Question:
How can i generate an ID value for every set of duplicate records as seen in the second table with ID column? In other words, how can I let the first table to look like the second table using SQL query?
Assume that first name and last name in the first table can appear in duplicates.
Each first name and last name can have one or many purchase yr and cost.
The given image is just a sample. Total records in table 1 can reach thousands.
I'm using Oracle SQL.
Note: I'm working with one table only that is the first one. The second table is what I want.
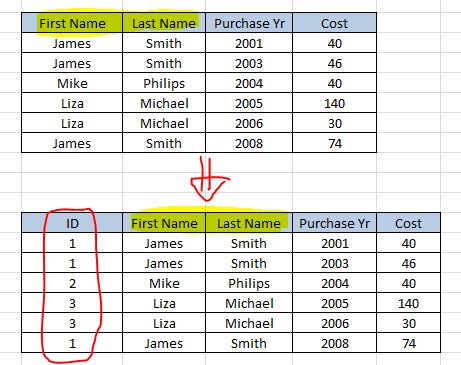
Answer: You can use the DENSE_RANK analytic function to assign ID's as below:
:
Simplified query to generate ID's.
'''
SELECT
DENSE_RANK() OVER (ORDER BY First_Name, Last_Name) ID,
t.*
FROM Table1 t;
'''
:
<URL>